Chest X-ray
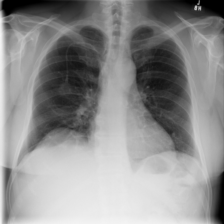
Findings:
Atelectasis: negative
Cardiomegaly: negative
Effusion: negative
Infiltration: negative
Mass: negative
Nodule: negative
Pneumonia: negative
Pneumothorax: negative
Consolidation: negative
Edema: negative
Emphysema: negative
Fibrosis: negative
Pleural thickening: negative
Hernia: negative